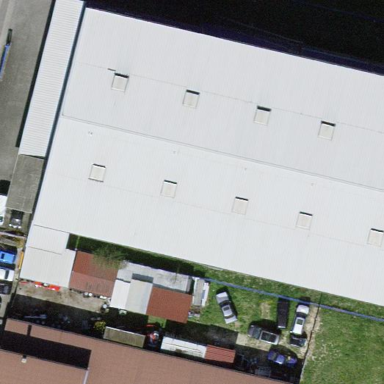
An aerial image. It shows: Industrial building.